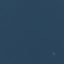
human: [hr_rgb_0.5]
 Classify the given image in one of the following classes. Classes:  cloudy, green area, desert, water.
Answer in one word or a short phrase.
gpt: water